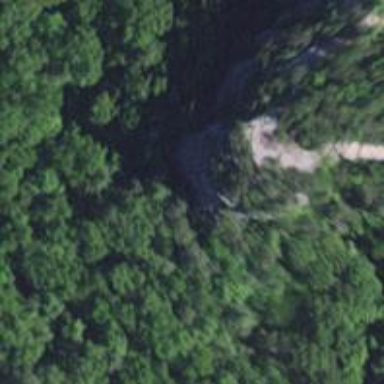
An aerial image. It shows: Cliff in nature.